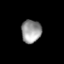
Tissue: lung
Cell type: Endothelial cells
Senescence score: 0.229
Nuclear area (px): 450
Mean DAPI intensity: 152.069